Question: A is a sequence of
characters divided into lines; each line consists of zero or more characters followed by a newline character. This definition is verbatim from K&R.
I am reading K&R The C Programming Language, and I am a little confused by how the input and output is occuring. So I wrote a little program to see how it works, this is what I get:

The 'while' loop gets a character and saves it as 'char c' then it executes
'putchar(c)' and so on until I hit return (ending the ), the part that confuses me is: as I type the input 'putchar(c)' doesn't appear to be working (it is certainty not printing 'c' with each iteration of the loop), but as soon as I hit return I get back what I typed.
I think the following is happening, but I hope someone can confirm or correct it. as soon as I execute 'inputOutput.exe' in the first line of the Command Prompt it is set to receive an input (this is not a result of the program, but of how the command prompt works.) As I type text into the Command Prompt each character is being sent to an "output text stream" by 'putchar(c)', but that stream is not visible from the Command Prompt until after i hit return on my keyboard, at which time the Command Prompt ends the input mode, it then executes the last 'putchar(c)' which invokes the current output to be presented on the Command Prompt. If this is correct then, it seems to me the way in which the code manifest itself is governed by the rules of the command prompt and not so much by the C language, is this correct?
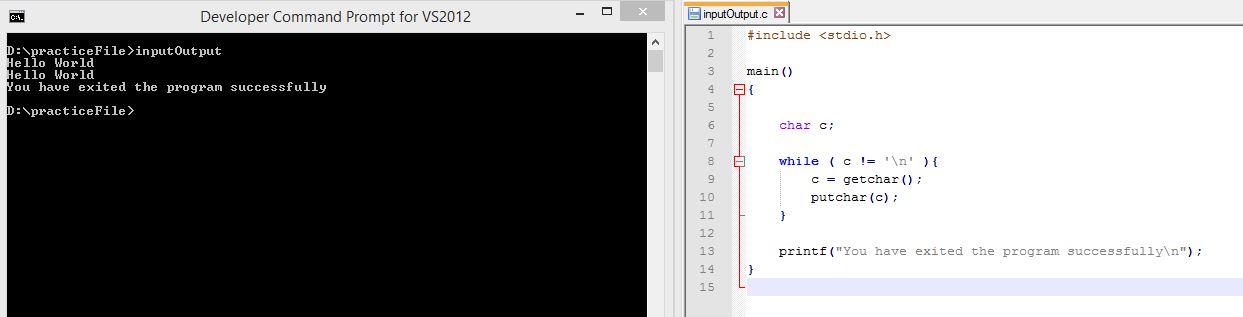
Answer: That is an artifact of line-buffering on input. Many Consoles/Programs do that, sometimes even allowing advanced input editing. Try putting your console/program in direct mode / unbuffered.